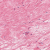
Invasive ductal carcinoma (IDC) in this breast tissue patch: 0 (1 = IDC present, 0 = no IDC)